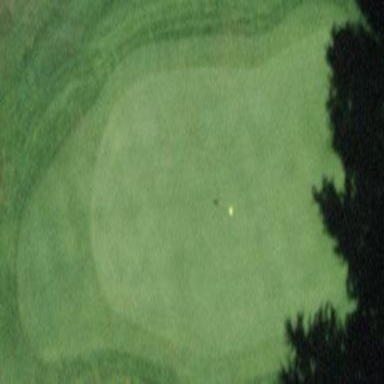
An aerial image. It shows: Golf green.